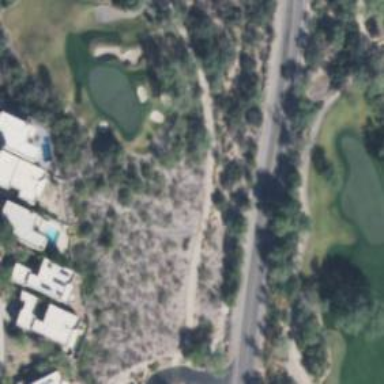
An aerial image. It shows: Pathway for golfing.